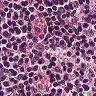
Metastatic tissue present: no